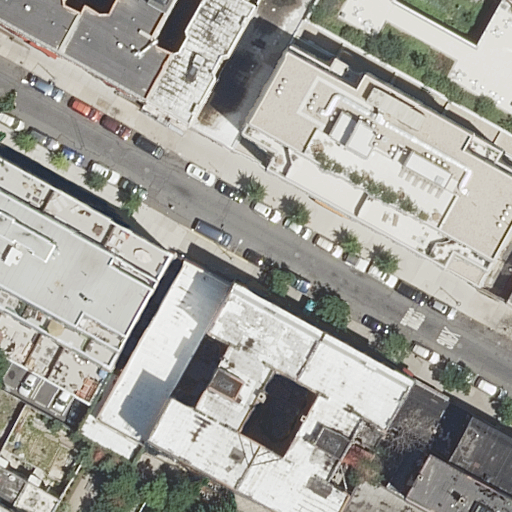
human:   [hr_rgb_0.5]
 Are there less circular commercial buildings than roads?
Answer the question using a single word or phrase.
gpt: yes

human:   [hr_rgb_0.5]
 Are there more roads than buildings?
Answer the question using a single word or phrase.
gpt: no

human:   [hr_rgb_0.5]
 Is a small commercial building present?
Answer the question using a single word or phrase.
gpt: no

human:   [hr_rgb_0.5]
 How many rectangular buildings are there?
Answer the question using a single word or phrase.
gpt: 7

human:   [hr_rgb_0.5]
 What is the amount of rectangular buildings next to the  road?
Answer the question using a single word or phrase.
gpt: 7

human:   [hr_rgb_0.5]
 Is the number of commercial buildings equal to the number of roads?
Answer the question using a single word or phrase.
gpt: no

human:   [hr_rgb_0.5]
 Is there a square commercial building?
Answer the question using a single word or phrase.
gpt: no

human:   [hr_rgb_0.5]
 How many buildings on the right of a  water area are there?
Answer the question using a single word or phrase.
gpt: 0

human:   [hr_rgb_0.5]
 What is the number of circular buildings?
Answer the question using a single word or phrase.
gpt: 0

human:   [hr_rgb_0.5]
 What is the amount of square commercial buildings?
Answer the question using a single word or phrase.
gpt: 0

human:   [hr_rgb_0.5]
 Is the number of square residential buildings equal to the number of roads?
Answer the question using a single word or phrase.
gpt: no

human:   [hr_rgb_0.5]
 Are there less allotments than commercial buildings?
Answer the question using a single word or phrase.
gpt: no

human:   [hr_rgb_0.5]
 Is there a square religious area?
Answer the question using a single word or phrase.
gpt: no

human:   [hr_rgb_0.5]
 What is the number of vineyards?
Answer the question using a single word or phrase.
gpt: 0

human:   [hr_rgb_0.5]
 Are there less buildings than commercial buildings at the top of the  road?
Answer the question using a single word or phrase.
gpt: no

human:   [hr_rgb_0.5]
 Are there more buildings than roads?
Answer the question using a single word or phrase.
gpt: yes

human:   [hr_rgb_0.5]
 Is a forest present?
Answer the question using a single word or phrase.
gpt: no

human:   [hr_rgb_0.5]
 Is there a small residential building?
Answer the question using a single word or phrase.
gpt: yes

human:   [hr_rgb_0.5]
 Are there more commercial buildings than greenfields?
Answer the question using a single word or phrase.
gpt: no

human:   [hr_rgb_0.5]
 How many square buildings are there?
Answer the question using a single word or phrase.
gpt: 0

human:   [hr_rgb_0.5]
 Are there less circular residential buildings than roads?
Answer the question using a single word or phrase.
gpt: yes

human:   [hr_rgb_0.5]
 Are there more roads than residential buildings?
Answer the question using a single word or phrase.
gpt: no

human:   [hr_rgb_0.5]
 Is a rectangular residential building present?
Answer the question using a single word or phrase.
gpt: yes

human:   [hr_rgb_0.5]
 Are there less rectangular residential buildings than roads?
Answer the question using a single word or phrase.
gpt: no

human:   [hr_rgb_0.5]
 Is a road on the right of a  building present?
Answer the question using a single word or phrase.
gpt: no

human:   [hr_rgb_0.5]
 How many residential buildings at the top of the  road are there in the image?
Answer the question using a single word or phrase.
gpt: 4

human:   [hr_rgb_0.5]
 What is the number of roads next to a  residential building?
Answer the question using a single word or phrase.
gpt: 1

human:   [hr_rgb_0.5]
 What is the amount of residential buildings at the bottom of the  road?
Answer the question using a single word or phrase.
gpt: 7

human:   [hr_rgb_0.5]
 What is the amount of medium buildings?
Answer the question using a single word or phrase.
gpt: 1

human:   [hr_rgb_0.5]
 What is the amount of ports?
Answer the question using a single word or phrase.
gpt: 0

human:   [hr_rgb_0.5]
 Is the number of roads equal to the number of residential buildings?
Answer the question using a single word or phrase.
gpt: no

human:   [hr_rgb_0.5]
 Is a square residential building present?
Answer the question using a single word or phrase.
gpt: no

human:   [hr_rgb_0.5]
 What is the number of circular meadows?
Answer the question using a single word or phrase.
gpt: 0

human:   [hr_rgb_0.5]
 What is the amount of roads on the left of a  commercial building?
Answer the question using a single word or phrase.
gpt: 0

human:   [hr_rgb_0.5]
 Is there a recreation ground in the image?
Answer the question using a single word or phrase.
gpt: no

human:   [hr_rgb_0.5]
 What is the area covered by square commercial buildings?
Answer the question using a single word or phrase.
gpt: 0m2